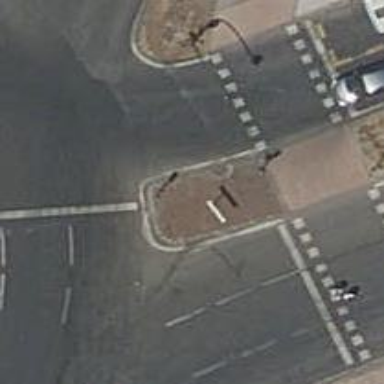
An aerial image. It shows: Roundabout on primary highway.